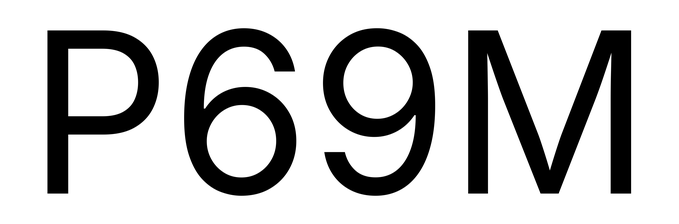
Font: Inter_Regular